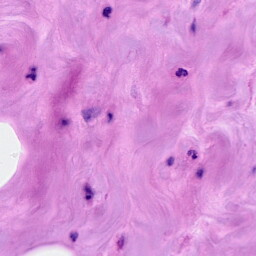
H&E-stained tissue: Breast